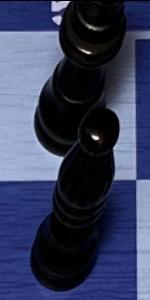
Label: Bishop_Black